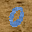
Label: 0